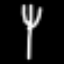
Label: fork